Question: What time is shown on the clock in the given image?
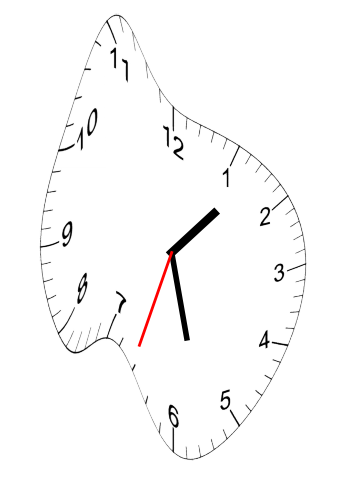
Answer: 01:27:33